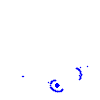
Particle: pion